Question: Good day. I am working on 2 dataframes that i will later be comparing, & . is type int64, while allStar is type object. i tried to convert the using the following code:
'''
playersData['Year'] = playersData['Year'].astype(str).astype(int)
'''
but it shows error saying:
'''
ValueError: invalid literal for int() with base 10: 'nan'
'''
the code I used is from the link: <URL>
here is reference pics regarding types of my dataframes:

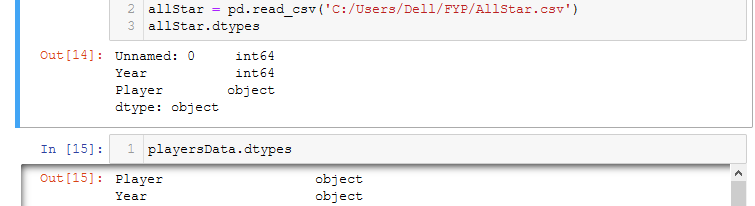
Answer: Try Dropping all the nan values from the dataset.
'''
playersData.dropna(inplace=True)
'''